Field crop: maize
Growth stage: 2
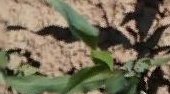
Species: maize